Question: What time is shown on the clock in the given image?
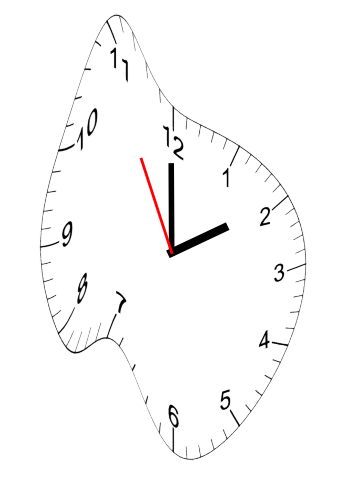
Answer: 01:59:55